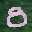
Label: 8